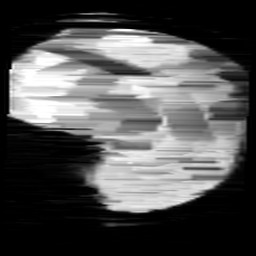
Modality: minIP
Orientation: sagittal
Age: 10
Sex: female
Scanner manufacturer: siemens
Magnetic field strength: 3 T
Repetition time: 0.027 s
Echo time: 0.02 s